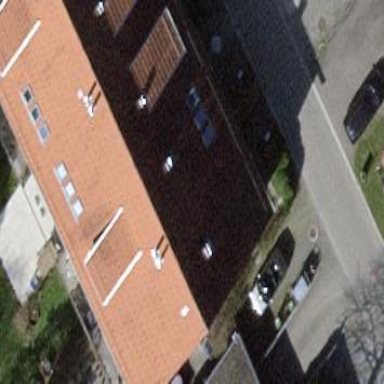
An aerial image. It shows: Terrace building.